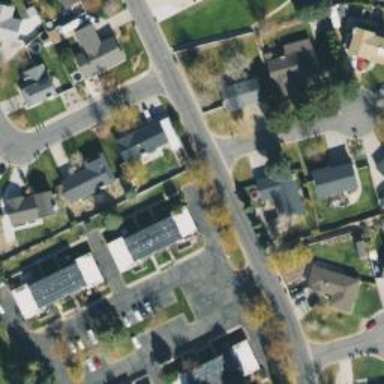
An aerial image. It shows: Residential road.